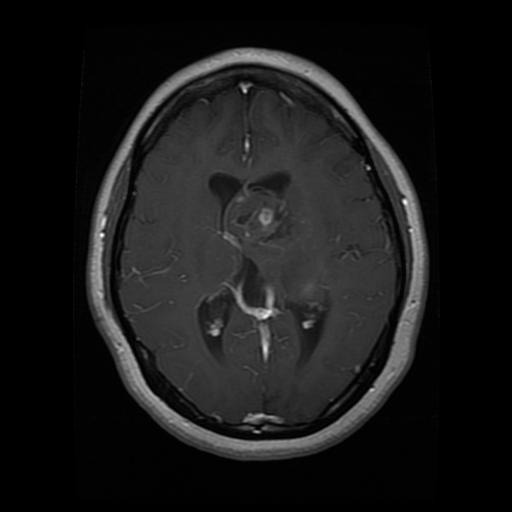
Label: glioma